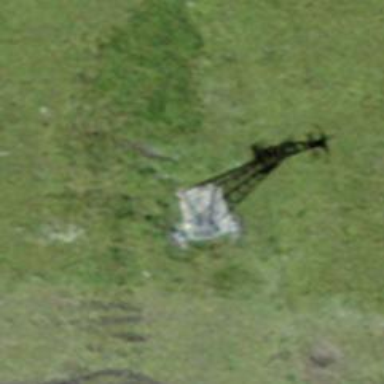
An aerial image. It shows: Pylon for aerialway.